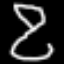
Label: hourglass